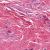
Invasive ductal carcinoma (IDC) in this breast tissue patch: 0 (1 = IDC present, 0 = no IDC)